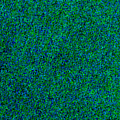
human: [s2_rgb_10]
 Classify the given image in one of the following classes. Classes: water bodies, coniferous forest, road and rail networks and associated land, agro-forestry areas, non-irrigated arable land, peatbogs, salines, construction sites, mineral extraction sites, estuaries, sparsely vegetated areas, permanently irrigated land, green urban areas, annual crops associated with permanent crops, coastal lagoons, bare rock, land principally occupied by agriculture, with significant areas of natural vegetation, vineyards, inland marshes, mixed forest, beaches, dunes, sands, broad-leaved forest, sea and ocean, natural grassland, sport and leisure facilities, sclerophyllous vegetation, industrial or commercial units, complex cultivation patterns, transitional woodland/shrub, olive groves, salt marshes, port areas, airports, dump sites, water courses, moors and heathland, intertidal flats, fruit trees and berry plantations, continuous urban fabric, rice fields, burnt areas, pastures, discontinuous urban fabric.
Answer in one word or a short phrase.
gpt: sea and ocean